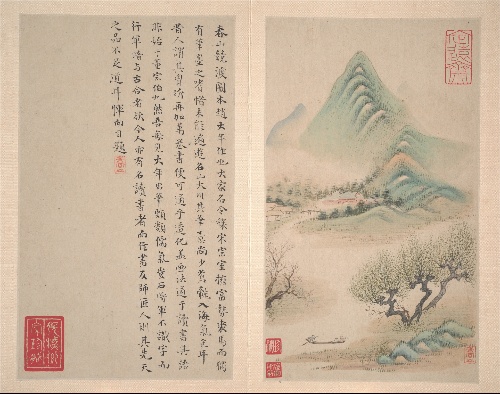
Title: 明/清 惲向 仿古山水圖 冊 紙本|Landscapes after old masters
Artist: Yun Xiang
Artist bio: Chinese, 1586–1655
Date: datable to 1638 or 1650
Object type: Album
Classification: Paintings
Medium: Album of ten leaves; ink and color on paper
Culture: China
Period: Ming (1368–1644) or Qing (1644–1911) dynasty
Dimensions: 10 1/4 x 6 in. (26 x 15.2 cm)
Department: Asian Art
Credit line: Purchase, Douglas Dillon Gift, 1977
Accession year: 1977
Repository: Metropolitan Museum of Art, New York, NY
Tags: Mountains|Landscapes